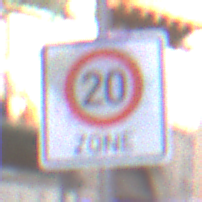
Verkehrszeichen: BeginnZone20
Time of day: MorningAfternoon
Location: Outdoor (Urban)
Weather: PartlyCloudy
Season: NotSpecified
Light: Natural